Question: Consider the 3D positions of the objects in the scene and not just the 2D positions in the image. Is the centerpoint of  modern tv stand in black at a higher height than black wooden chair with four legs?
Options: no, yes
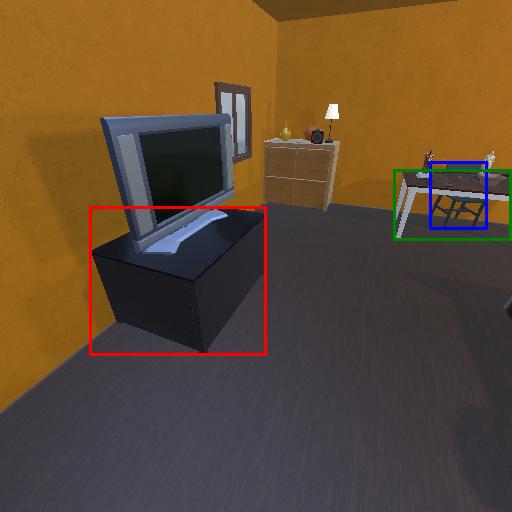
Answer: no